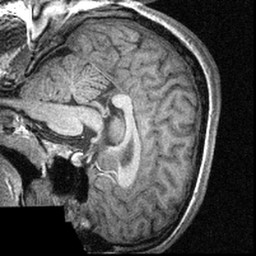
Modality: T1w
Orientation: sagittal
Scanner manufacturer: siemens
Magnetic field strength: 3 T
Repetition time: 1.57 s
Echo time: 0.00304 s